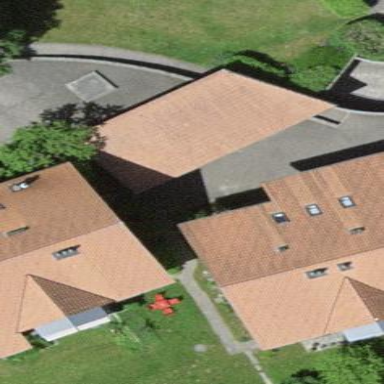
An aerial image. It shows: Group of garages.